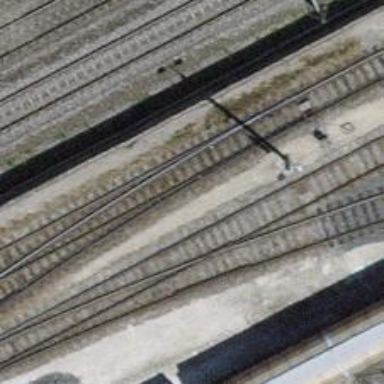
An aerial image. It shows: Railway switch.